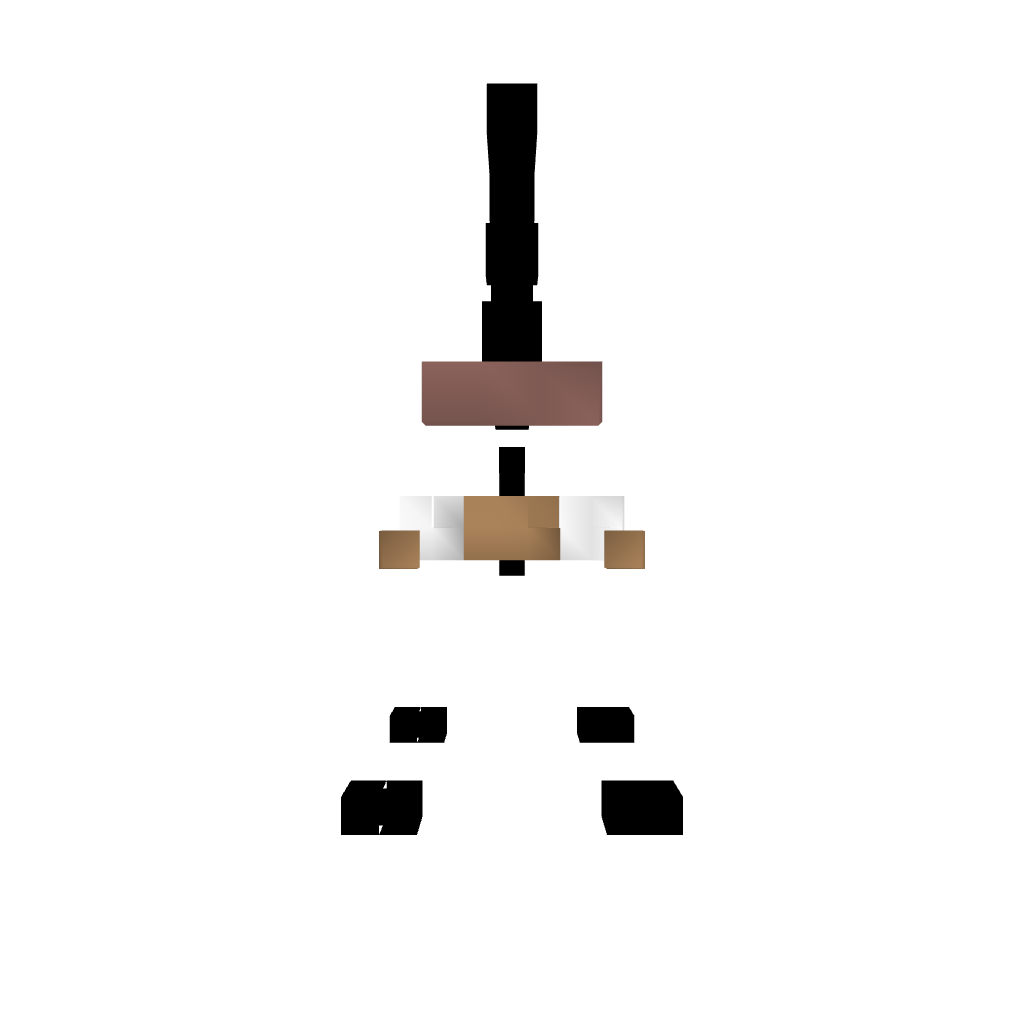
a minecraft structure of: Trojan Horse Stable bad low quality